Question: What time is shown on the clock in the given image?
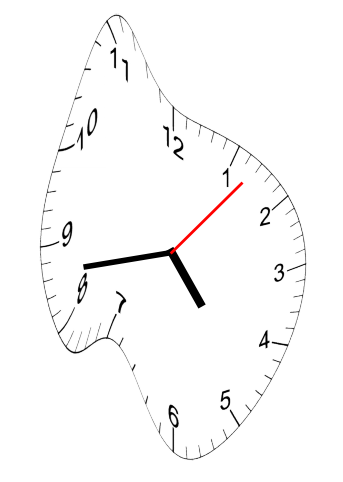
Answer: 04:43:07